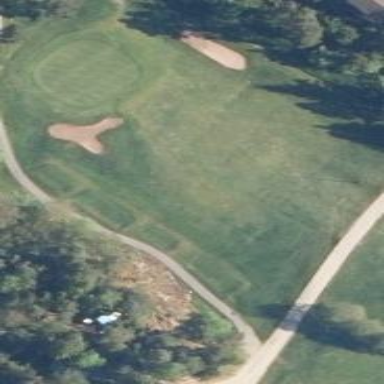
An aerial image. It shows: Golf tee.